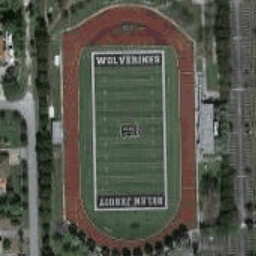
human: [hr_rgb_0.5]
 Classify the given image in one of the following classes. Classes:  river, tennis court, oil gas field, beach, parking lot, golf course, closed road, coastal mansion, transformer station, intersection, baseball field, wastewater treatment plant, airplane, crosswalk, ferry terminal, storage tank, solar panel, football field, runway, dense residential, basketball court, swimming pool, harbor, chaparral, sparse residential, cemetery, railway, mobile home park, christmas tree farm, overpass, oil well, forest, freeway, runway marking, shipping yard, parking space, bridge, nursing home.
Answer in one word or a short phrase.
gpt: football field